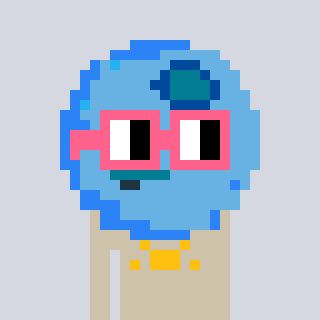
a pixel art character with square pink glasses, a blueberry-shaped head and a bege-colored body on a cool background